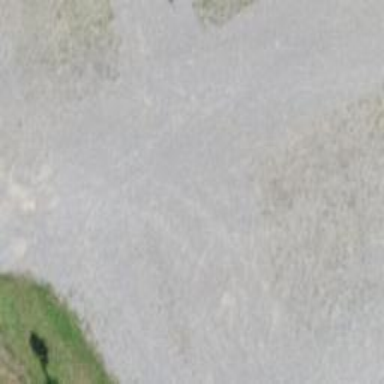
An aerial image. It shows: Gravel parking aisle.